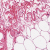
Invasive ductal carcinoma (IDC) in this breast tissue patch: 0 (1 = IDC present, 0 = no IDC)